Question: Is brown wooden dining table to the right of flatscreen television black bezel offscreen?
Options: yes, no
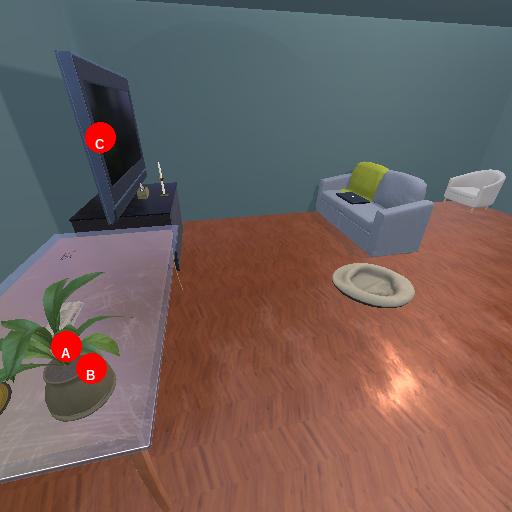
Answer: yes